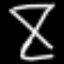
Label: hourglass